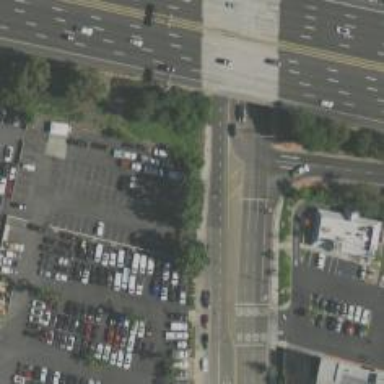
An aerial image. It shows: Asphalt road with primary designation. There is sidewalk on the left side.